Question: After researching I confirmed that calc should work for ie8+ but it is not working for me.
Here is a JS fiddle I made:
<URL>
here is the code:
HTML:
'''
<div id="outer">
<div id="inner">
</div>
</div>
'''
CSS:
'''
#outer{
width:400px;
background-color:black;
height:200px;
}
#inner{
width:calc(80%-100px);
width:expression(80%-100px);
background-color:red;
height:100%;
}
'''
and here is the output I see:
What am I doing wrong?
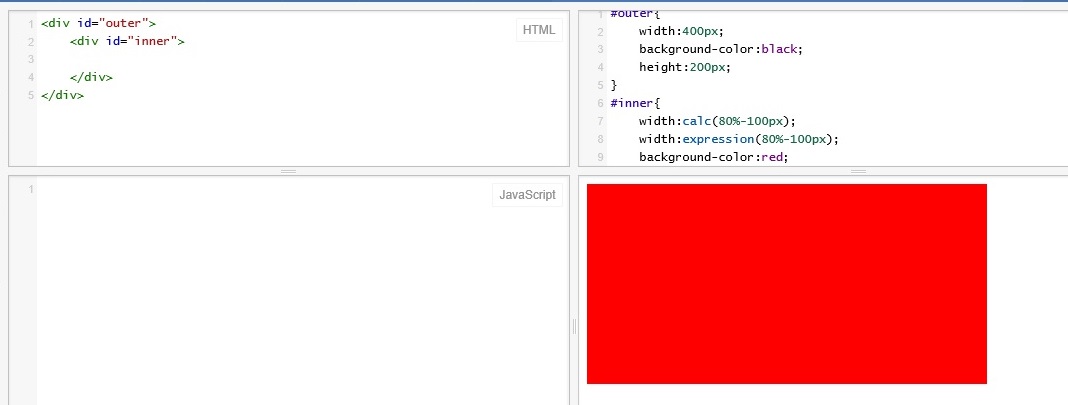
Answer: "-" should be surrounded with spaces 'width:calc(80% - 100px);'
<URL>